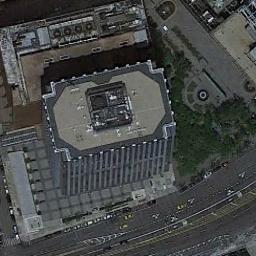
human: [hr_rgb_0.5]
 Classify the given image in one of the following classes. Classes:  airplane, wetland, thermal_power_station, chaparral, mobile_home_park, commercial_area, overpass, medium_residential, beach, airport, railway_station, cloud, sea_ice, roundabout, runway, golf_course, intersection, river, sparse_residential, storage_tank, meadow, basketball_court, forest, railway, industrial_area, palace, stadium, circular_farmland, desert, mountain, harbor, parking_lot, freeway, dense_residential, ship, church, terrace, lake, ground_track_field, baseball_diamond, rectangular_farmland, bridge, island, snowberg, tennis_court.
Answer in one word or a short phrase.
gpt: commercial_area